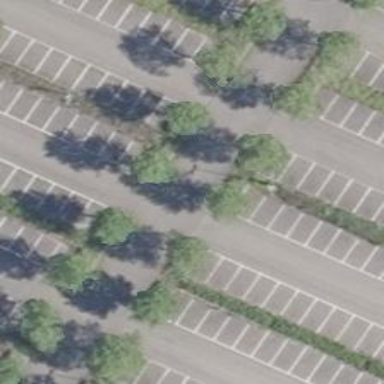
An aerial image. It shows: Road serving as parking aisle.